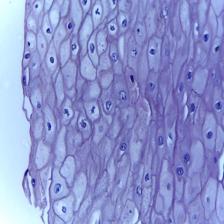
Diagnosis: Normal